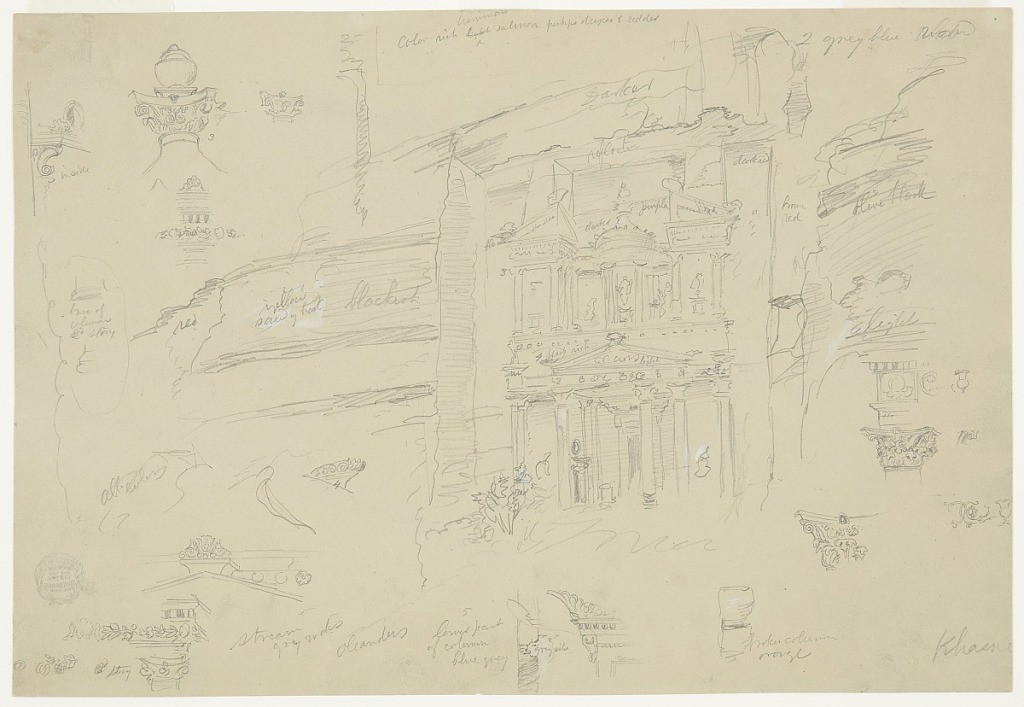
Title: Architectural Sketches of El Khasné, Petra, Jordan
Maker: Frederic Edwin Church, American, 1826–1900
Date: February 24-27, 1868
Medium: Graphite, brush and white gouache on gray-green paper
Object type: Drawing
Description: Architecture sketches showing a view of the rock-carved structure known as El Khasné in Petra, and several details from its façade. Prominently situated at center, the façade of El Khasné (also known as "The Treasury") is shown obliquely with the banded cliffside out of which it is hewn extending to the left and right. The structure's two-story façade is shown in some detail, with its colonnade and pediment on the ground level, and niches with sculptures and a broken pediment on the second level. At upper left, the urn atop the second story cylindrical feature is sketched in detail beside other Corinthian details. At lower left, portions of the entablature and pediment are shown, while at lower right, the capitals of Corinthian columns are included beside a detail of a broken column.